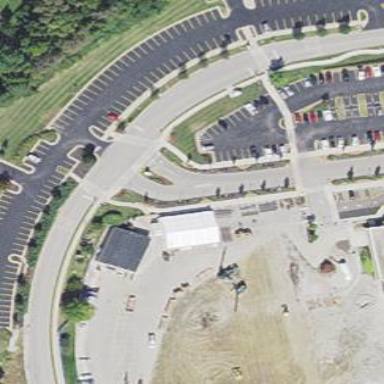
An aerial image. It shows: Parking area with surface.